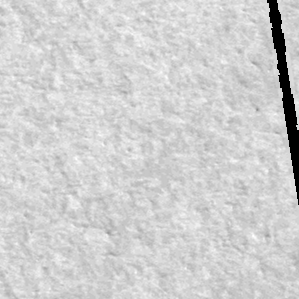
Label: frost